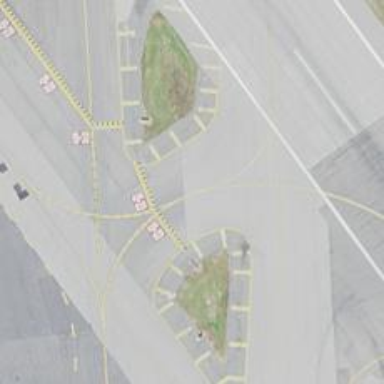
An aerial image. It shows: Image of taxiway at airport.